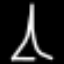
Label: The Eiffel Tower